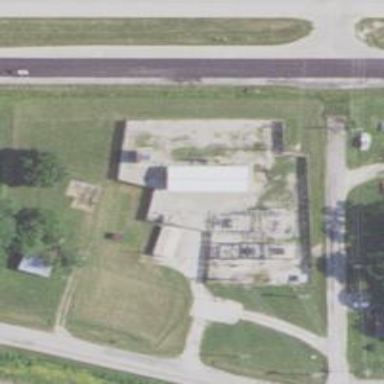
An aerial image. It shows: Generator is pictured.